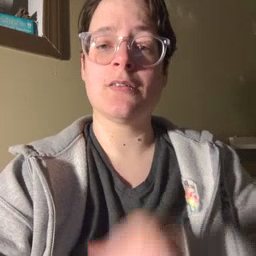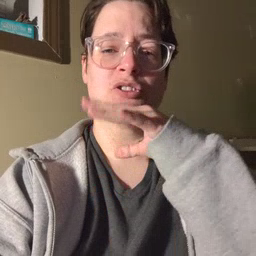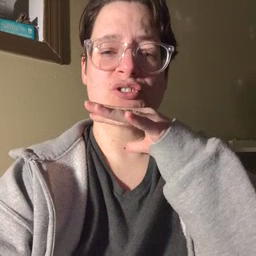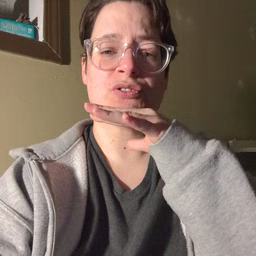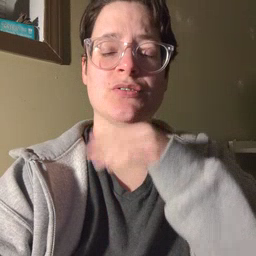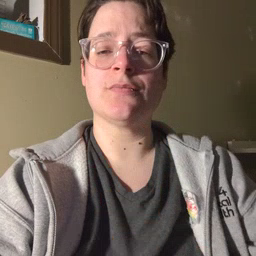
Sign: dirty